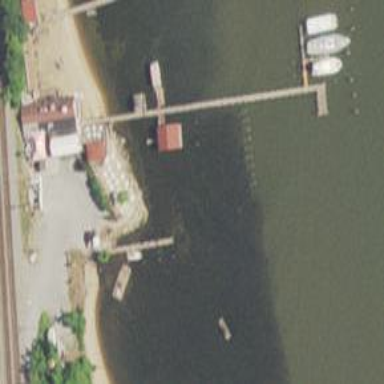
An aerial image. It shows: Pier with mooring facilities.